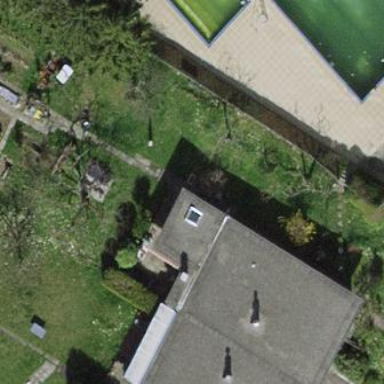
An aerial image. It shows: Garden enclosed by fence.